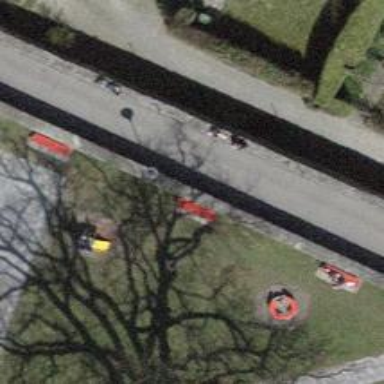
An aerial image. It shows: Red bench.